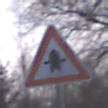
Verkehrszeichen: Vorfahrt
Umgebung: Outdoor, Nature
Tageszeit: MorningAfternoon
Wetter: PartlyCloudy
Licht: Natural
Jahreszeit: NotSpecified
Kontrast: HighContrast